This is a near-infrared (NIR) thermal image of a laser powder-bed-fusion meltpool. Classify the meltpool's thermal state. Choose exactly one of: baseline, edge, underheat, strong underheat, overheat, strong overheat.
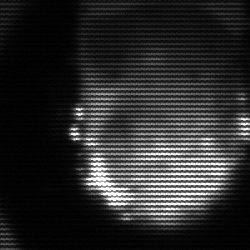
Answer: baseline